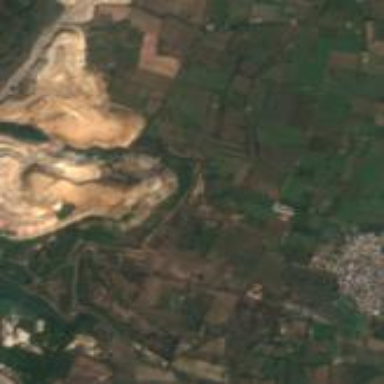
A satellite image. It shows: Spoil heap that is man-made.